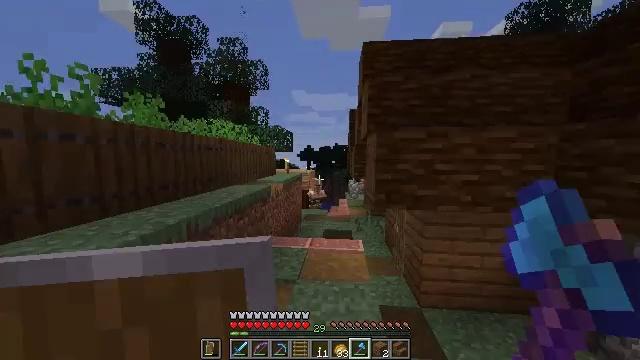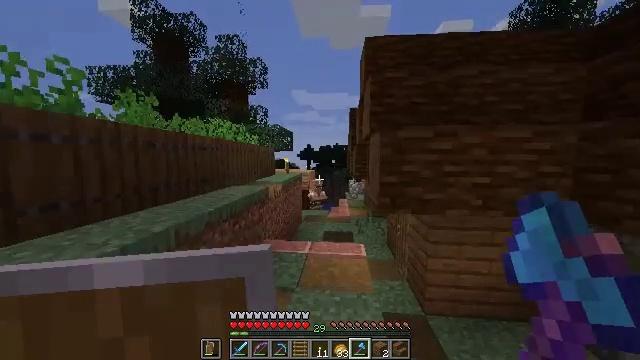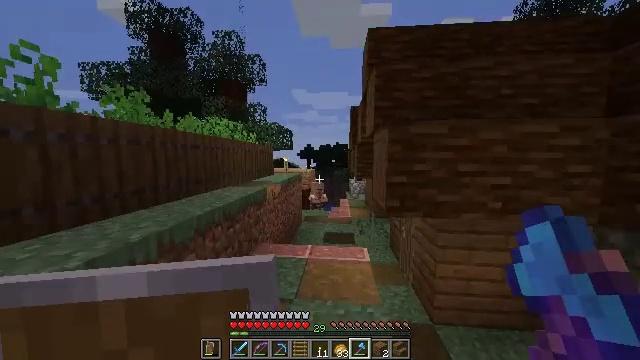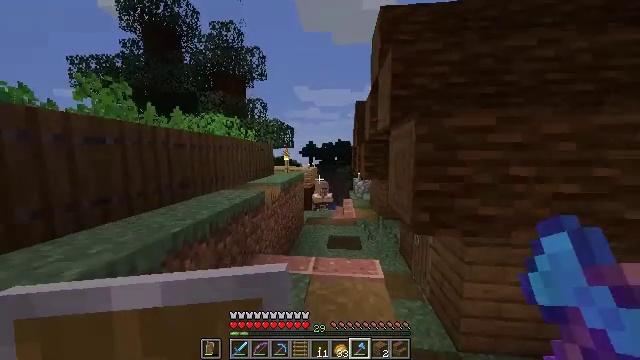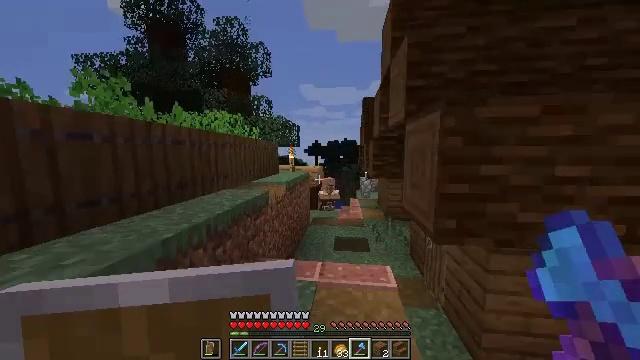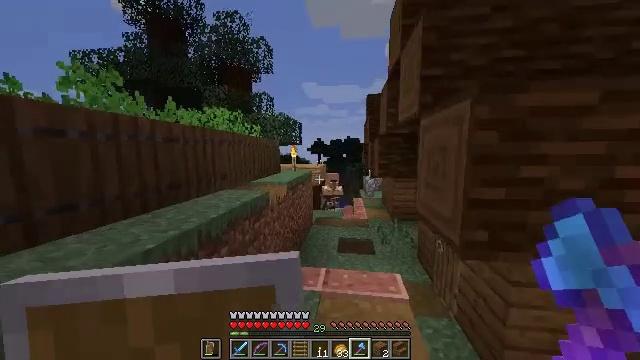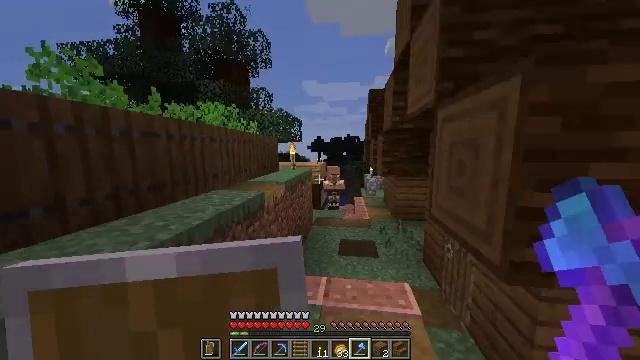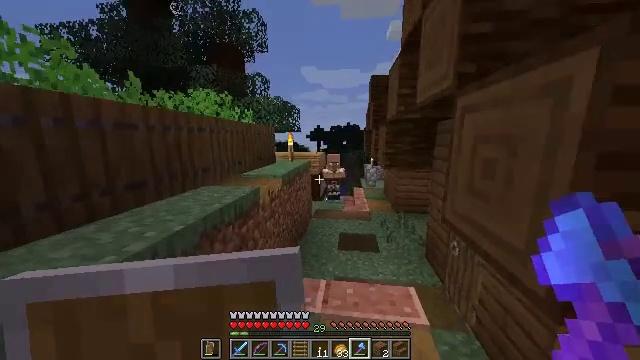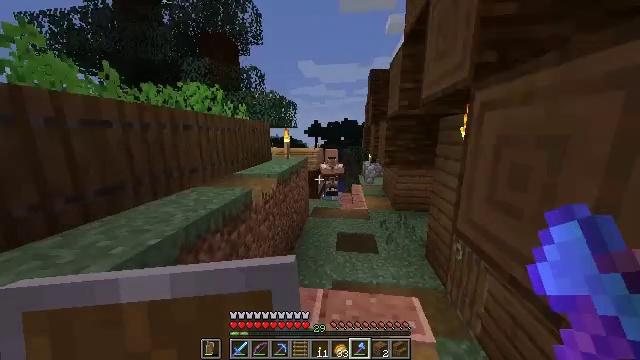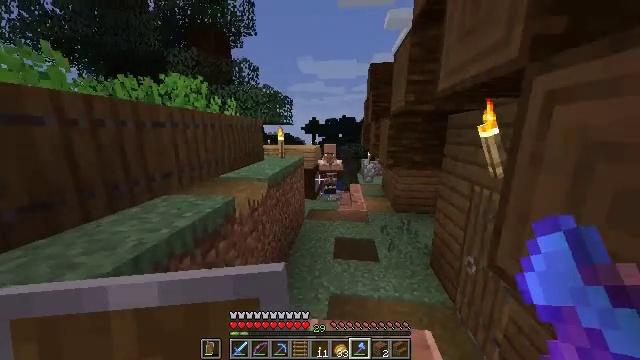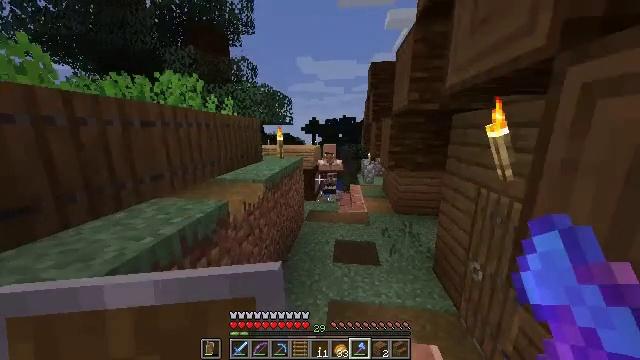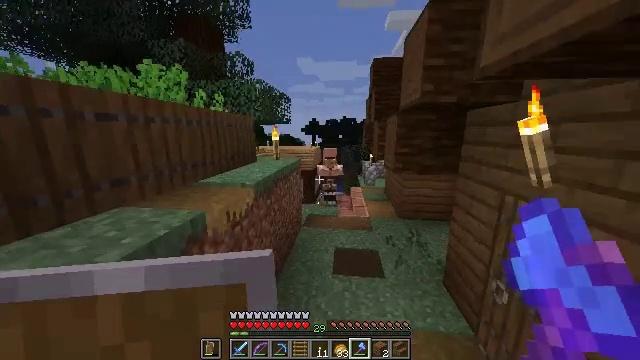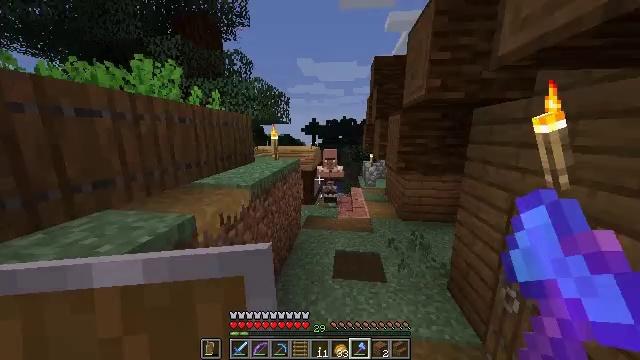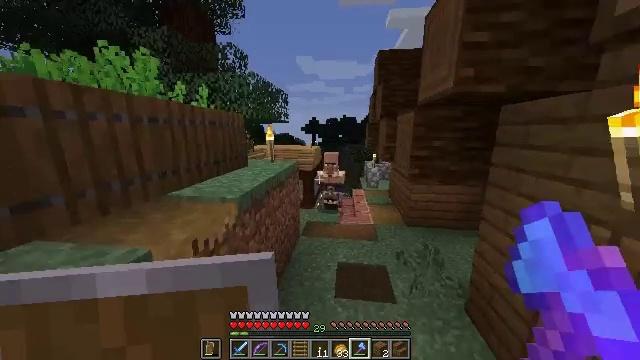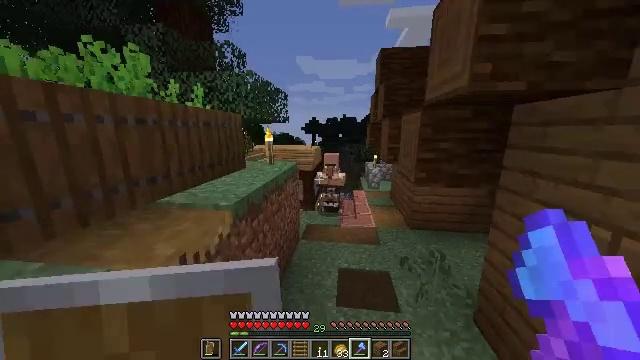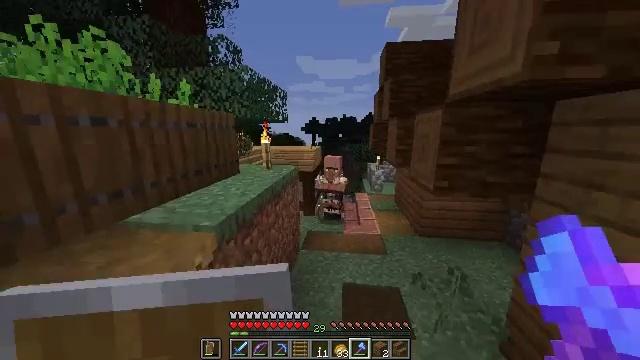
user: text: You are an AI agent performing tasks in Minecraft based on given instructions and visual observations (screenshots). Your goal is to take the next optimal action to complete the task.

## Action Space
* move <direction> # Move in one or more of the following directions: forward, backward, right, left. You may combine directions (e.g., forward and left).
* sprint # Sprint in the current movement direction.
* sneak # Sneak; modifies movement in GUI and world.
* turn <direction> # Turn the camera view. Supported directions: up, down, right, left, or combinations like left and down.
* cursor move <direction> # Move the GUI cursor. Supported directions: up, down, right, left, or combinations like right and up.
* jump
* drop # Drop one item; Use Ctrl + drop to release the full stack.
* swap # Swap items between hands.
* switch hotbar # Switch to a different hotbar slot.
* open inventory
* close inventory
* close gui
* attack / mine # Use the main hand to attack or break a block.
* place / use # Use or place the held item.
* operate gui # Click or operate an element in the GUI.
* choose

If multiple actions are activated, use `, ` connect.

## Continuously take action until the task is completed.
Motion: motion action
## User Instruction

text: Use orange dye to craft an orange bed.
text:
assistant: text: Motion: move forward
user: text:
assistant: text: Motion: move forward
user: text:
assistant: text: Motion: move forward
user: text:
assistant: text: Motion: move forward, turn left
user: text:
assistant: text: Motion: move forward
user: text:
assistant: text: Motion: move forward
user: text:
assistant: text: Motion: move forward, turn down
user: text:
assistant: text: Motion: move forward, turn down
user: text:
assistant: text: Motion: move forward
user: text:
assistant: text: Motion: move forward
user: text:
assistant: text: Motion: move forward
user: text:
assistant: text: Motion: move forward
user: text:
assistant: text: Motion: move forward
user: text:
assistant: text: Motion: move forward
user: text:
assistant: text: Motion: move forward
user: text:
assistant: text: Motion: move forward
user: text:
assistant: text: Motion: move forward
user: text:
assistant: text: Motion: move forward
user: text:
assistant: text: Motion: move forward
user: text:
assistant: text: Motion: move forward
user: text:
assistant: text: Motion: move forward
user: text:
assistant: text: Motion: move forward
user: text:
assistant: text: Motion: move forward
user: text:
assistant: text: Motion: move forward, turn right
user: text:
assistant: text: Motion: move forward
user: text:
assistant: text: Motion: move forward
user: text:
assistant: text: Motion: no_op
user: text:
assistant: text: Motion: no_op
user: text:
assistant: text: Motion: no_op
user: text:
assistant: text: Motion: no_op